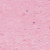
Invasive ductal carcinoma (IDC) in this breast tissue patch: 0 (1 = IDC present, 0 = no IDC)